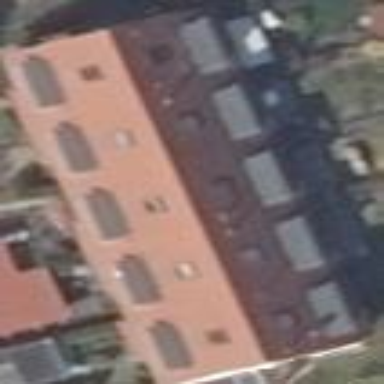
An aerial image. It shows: Terrace-style building with gabled roof.